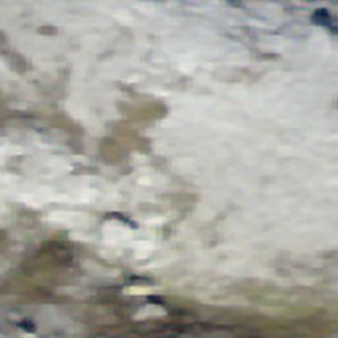
Label: other